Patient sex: M
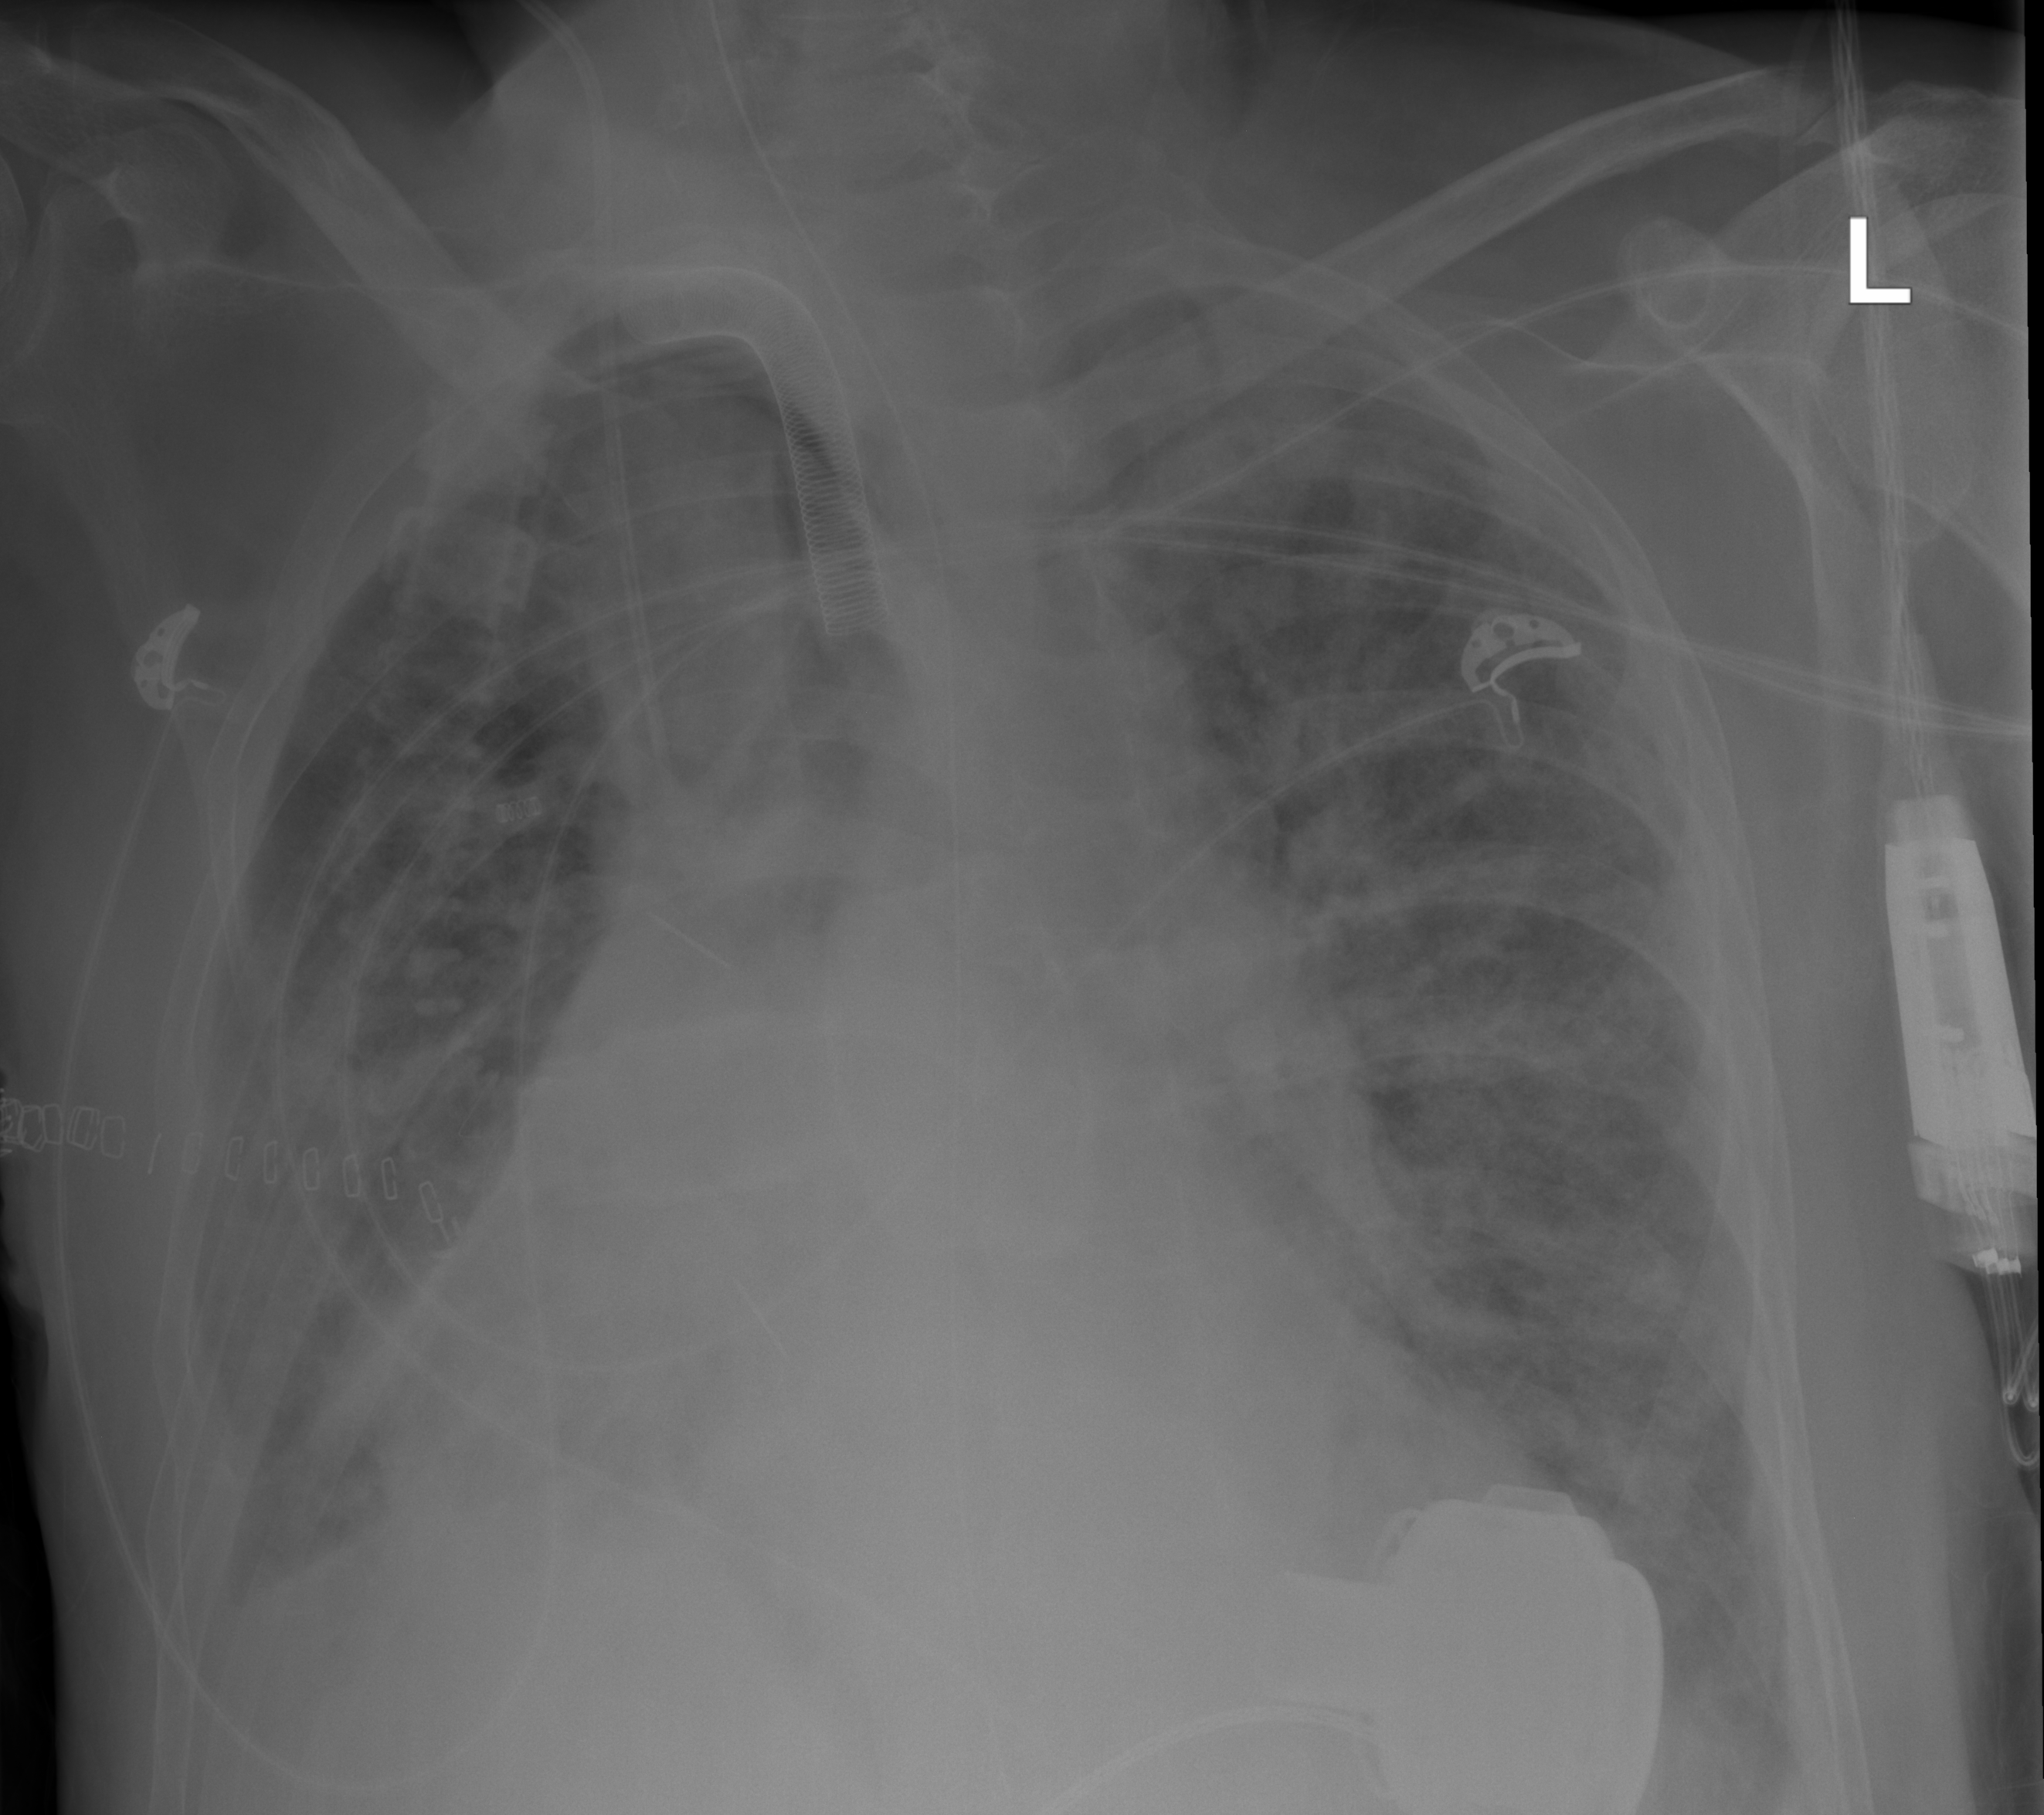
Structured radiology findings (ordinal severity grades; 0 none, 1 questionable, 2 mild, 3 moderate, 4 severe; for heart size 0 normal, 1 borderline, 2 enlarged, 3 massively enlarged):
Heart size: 3
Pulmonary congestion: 3
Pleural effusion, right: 2
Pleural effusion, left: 2
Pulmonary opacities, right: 3
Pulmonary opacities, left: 3
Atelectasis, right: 3
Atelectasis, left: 3